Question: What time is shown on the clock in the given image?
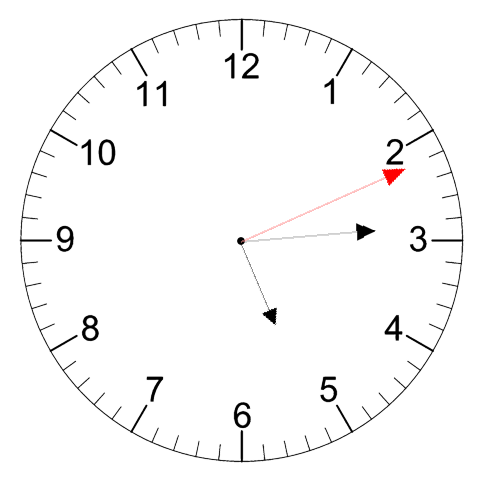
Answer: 05:14:11